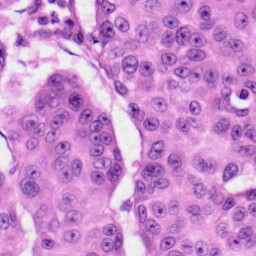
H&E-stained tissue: Skin